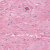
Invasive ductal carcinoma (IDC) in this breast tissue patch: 0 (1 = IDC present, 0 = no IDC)